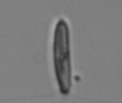
Label: Chrysochromulina